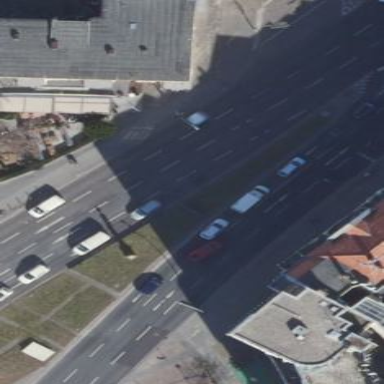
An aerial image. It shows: Traffic island.